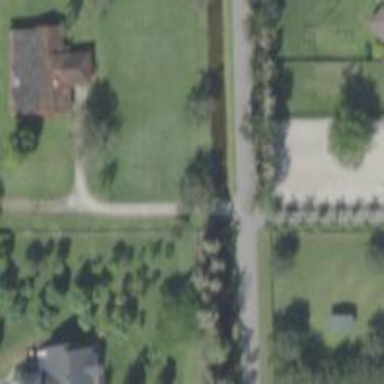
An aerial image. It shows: Driveway bridge connecting two areas.